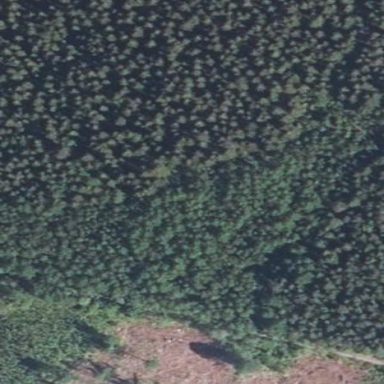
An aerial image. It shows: Forest with mixed leaf types and cycles.